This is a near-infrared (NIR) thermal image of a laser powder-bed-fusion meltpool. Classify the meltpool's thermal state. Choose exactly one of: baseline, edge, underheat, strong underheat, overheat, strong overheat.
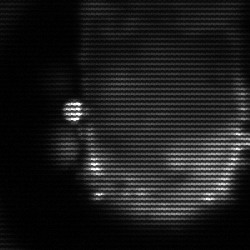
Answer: baseline